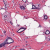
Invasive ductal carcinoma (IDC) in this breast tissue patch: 0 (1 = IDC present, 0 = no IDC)